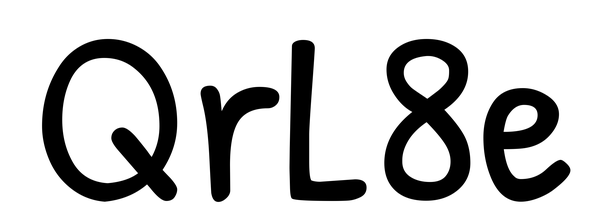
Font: PatrickHand-Regular